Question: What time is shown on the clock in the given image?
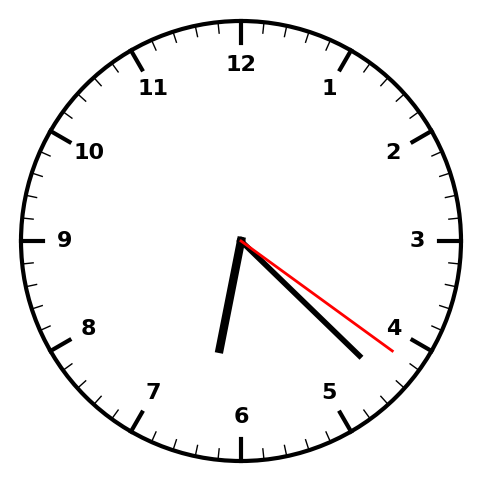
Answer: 06:22:21